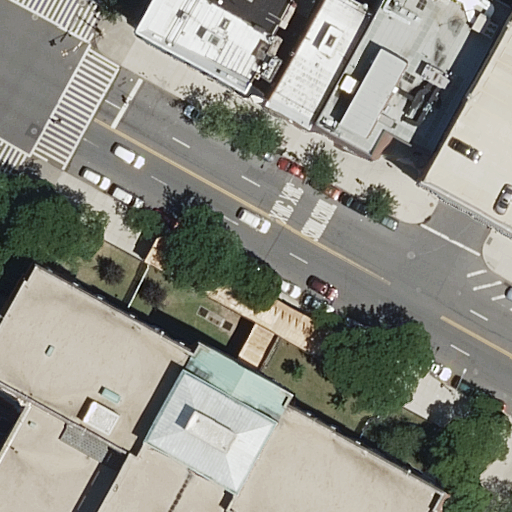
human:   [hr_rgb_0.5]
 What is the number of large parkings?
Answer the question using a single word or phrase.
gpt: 1

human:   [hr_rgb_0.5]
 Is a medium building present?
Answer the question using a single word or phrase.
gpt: yes

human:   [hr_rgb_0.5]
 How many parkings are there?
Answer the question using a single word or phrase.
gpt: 1

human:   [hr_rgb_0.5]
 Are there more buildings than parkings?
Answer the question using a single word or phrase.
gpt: yes

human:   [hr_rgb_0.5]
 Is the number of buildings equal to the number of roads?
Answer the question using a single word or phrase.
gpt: no

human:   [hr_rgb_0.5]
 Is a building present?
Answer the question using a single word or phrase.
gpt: yes

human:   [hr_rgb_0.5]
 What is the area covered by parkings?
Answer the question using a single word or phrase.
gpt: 7652m2

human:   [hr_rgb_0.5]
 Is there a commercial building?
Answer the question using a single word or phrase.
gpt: no

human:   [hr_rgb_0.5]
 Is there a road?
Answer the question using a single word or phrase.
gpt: yes

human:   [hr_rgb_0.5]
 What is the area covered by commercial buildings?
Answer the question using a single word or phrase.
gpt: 0m2

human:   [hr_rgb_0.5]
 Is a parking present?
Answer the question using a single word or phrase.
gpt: yes

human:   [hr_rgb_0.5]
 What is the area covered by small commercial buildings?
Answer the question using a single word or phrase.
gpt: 0m2

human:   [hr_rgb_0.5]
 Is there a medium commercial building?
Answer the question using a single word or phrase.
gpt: no

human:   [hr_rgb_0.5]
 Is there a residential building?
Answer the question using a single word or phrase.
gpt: yes

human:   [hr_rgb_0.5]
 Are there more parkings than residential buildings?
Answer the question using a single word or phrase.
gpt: no

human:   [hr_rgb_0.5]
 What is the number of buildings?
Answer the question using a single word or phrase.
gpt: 6

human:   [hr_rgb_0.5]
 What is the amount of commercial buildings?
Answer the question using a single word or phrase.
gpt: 0

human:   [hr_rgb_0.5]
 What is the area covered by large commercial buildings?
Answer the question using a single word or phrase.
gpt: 0m2

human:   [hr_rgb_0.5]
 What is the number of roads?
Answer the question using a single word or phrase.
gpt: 16

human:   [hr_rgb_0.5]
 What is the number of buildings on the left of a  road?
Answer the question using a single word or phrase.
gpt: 4

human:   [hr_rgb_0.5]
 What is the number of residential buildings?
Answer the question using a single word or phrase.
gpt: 4

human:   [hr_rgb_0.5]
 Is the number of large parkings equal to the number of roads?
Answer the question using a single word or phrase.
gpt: no

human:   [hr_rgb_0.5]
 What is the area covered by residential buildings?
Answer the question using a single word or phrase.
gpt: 556m2

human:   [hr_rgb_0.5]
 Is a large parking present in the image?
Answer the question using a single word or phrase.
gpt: yes

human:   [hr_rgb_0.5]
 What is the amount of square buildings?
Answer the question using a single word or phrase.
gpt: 0

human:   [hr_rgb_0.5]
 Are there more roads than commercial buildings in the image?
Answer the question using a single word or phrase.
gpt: yes

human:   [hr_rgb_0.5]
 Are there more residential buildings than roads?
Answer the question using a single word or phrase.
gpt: no

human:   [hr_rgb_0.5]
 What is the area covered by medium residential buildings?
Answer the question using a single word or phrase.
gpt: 511m2

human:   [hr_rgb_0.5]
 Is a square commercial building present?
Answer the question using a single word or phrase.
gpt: no

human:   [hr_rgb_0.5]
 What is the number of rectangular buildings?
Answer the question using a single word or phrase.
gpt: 3

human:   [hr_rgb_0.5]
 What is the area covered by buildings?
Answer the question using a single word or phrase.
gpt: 8679m2

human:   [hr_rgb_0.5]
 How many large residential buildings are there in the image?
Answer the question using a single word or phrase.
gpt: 0

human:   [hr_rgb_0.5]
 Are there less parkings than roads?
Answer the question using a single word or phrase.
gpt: yes

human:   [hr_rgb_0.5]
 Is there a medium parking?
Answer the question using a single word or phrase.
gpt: no

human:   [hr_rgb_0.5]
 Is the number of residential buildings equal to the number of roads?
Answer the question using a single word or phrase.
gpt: no

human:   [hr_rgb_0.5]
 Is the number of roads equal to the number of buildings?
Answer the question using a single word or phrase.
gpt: no

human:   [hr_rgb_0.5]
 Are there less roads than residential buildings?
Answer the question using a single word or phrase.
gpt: no

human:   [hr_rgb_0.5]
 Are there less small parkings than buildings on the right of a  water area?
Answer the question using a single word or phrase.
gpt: no

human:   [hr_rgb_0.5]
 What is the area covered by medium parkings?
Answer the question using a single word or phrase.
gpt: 0m2

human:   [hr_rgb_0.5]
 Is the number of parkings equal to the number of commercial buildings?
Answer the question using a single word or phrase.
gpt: no

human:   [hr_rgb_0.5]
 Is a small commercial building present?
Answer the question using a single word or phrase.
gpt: no

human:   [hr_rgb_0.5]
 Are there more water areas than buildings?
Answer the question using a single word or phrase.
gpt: no

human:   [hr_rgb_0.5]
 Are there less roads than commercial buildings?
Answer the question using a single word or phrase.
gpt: no

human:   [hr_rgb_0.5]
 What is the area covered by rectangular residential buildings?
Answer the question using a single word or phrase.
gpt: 289m2

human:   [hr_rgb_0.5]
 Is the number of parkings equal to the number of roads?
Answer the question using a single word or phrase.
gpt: no

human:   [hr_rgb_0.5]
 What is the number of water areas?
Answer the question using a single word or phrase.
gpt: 0

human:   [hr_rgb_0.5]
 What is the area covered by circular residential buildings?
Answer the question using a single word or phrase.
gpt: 0m2

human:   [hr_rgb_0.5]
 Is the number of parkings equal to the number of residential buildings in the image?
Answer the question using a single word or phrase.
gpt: no

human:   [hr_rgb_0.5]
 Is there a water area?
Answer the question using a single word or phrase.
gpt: no

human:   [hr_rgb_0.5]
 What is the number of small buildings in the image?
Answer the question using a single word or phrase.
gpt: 2

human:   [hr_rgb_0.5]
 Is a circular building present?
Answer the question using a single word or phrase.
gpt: no

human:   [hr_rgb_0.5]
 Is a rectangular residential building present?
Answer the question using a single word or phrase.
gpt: yes

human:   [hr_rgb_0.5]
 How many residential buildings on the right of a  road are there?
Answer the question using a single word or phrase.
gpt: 4

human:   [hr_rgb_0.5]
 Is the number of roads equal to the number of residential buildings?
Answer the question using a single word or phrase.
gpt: no

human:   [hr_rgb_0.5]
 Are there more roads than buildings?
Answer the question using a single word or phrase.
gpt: yes

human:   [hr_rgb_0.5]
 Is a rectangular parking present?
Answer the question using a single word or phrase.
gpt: no

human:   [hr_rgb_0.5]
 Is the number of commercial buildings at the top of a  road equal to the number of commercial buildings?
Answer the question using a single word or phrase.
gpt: yes

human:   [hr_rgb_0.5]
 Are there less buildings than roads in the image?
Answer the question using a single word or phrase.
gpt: yes

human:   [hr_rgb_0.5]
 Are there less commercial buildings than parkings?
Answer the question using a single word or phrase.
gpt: yes

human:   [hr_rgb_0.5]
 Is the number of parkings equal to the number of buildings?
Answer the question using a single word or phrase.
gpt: no

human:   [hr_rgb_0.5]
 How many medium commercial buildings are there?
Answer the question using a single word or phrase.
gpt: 0

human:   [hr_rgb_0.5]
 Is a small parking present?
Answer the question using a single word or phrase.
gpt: no

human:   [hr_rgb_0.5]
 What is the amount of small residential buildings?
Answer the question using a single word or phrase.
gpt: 2

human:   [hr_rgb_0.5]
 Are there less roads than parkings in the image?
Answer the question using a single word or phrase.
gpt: no